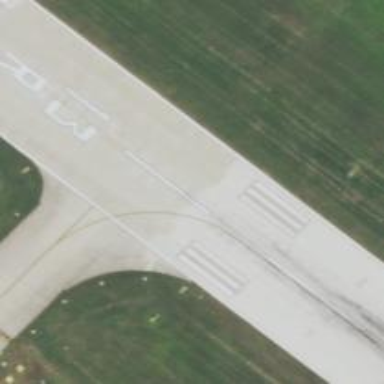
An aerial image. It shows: View of taxiway at the airport.